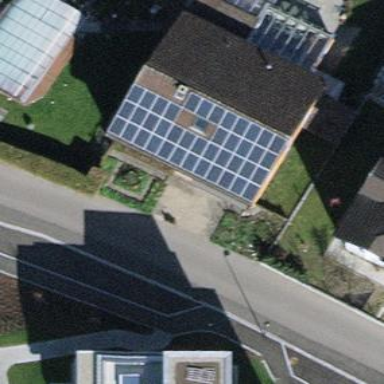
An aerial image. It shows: Solar power generator using photovoltaic panels.